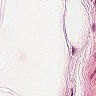
Metastatic tissue present: no